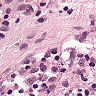
Metastatic tissue present: yes